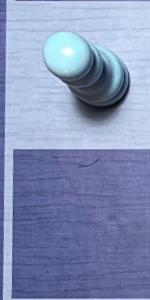
Label: Empty